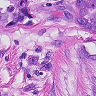
Metastatic tissue present: yes